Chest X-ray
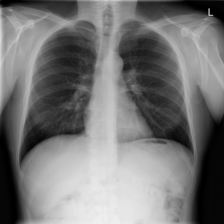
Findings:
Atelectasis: negative
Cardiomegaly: negative
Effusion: negative
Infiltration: negative
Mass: negative
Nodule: negative
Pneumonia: negative
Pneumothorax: negative
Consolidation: negative
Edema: negative
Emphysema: negative
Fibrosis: negative
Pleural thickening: negative
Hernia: negative